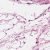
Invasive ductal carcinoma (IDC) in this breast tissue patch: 0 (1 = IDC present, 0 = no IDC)